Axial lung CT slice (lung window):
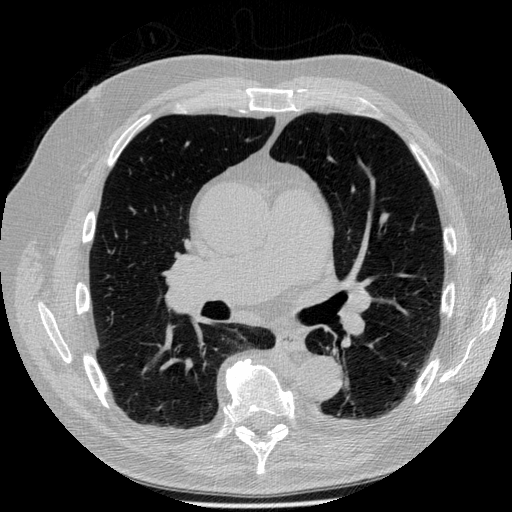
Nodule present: no